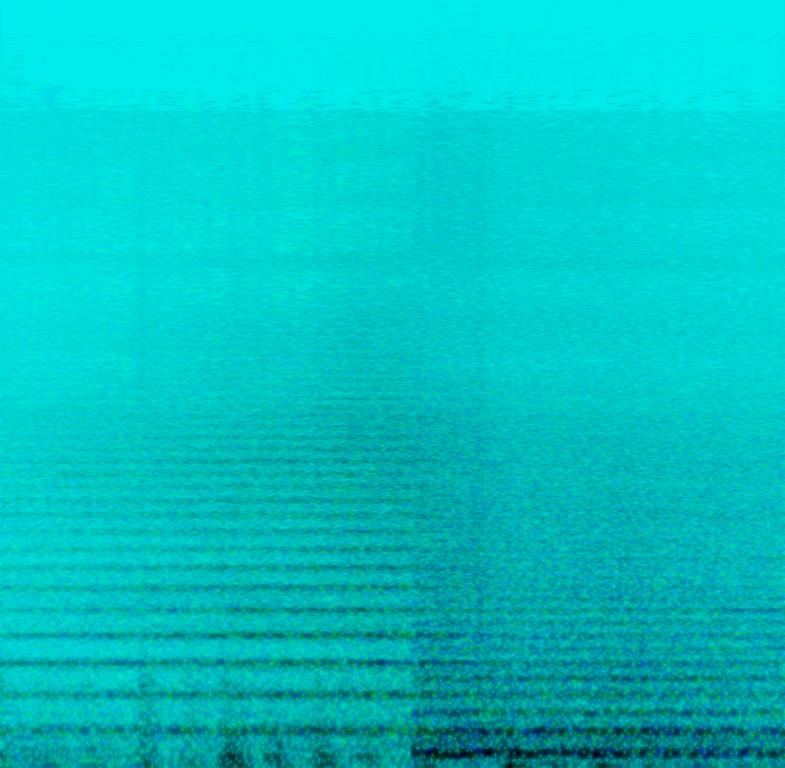
The song is an instrumental. The tempo is medium with footstep like percussion, mysterious bell tones, tremolo effects, string section harmony, crescendoing tones and various percussion hits. The song is suspenseful and ominous. The song is a movie soundtrack with bad audio quality.